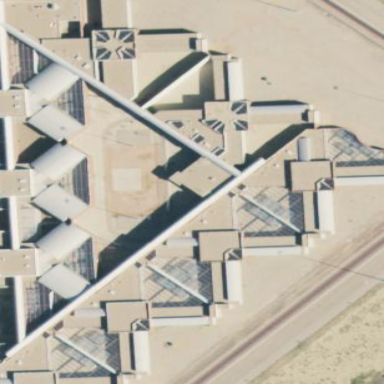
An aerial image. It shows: Prison with surrounding fence.